Current action and preconditions to check: trajectory_clear

Your task: For each precondition in the list above, predict whether it will hold at this action.

Consider the current scene as observed from the mobile robot's camera, and analyze the predicted future states of all dynamic agents (e.g., people, animals, vehicles, or any moving entities) within the NEXT SECOND.

IMPORTANT: Only answer "very likely" if you are absolutely certain—based on strong, clear evidence—that a dynamic agent will violate the precondition in the predicted future state. Do NOT answer "very likely" for unlikely, ambiguous, or low-probability risks.

Ask yourself for each precondition: Is there a high probability, with clear and convincing evidence, that the predicted future states of any dynamic agent will interfere with the predicted future state of the currently executing action within the NEXT SECOND, causing that precondition to fail?

Assess the risk level based on these predictions. Use "likely" or "very likely" if motions create a clear risk of interference.

Use "neutral" or "improbable" if agents are nearby but their predicted paths are clearly diverging or non-conflicting.

Failure Risk Categories: "very improbable", "improbable", "neutral", "likely", "very likely"

Answer Format: Output ONLY the probability_of_failure value from these categories: "very improbable", "improbable", "neutral", "likely", "very likely"

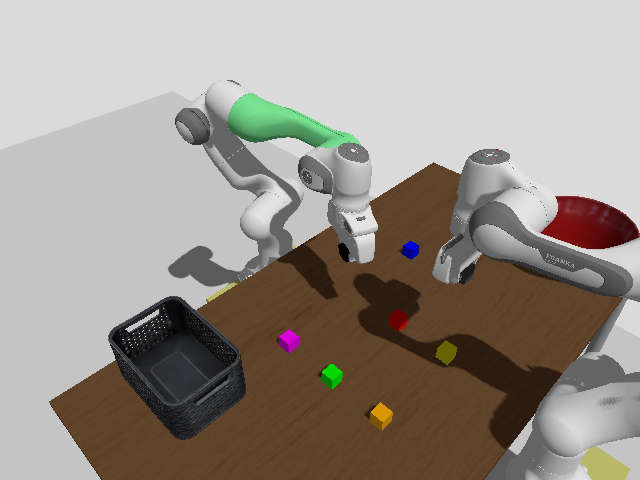

Answer: improbable